Interaction volume radius: 5 \u00c5
Interaction volume height: 25 \u00c5
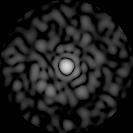
Disorder parameter: 0.8184